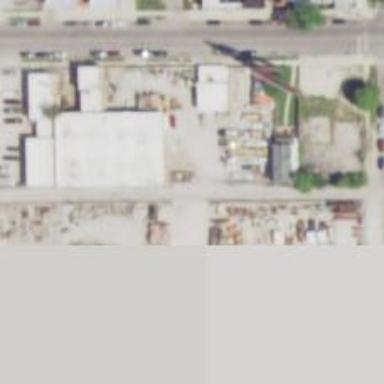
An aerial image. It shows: Alley classified as service road.